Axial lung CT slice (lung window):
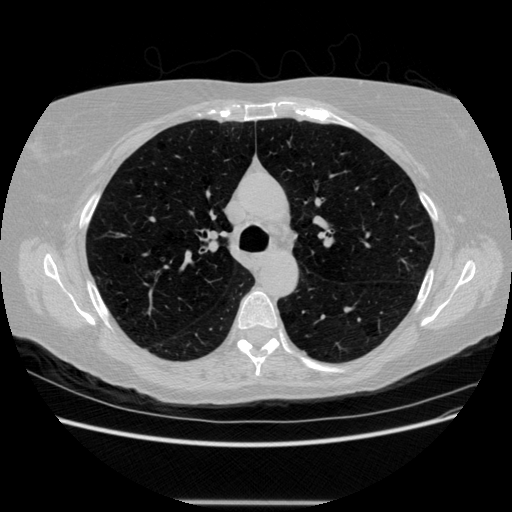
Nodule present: no